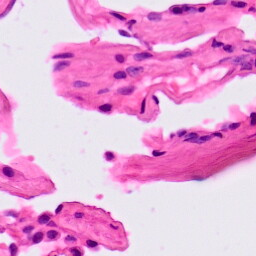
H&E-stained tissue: Lung